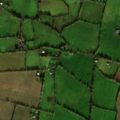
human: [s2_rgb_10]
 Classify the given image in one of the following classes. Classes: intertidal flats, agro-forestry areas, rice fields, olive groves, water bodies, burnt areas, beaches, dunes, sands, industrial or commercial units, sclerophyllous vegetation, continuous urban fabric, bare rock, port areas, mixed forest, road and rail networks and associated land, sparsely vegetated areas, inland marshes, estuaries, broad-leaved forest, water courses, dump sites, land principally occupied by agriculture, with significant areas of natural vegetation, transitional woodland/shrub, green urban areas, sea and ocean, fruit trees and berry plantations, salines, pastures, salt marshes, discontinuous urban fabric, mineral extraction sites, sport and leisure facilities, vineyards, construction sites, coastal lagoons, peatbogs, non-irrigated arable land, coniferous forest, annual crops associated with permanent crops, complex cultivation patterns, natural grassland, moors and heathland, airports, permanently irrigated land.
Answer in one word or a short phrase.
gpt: non-irrigated arable land, pastures